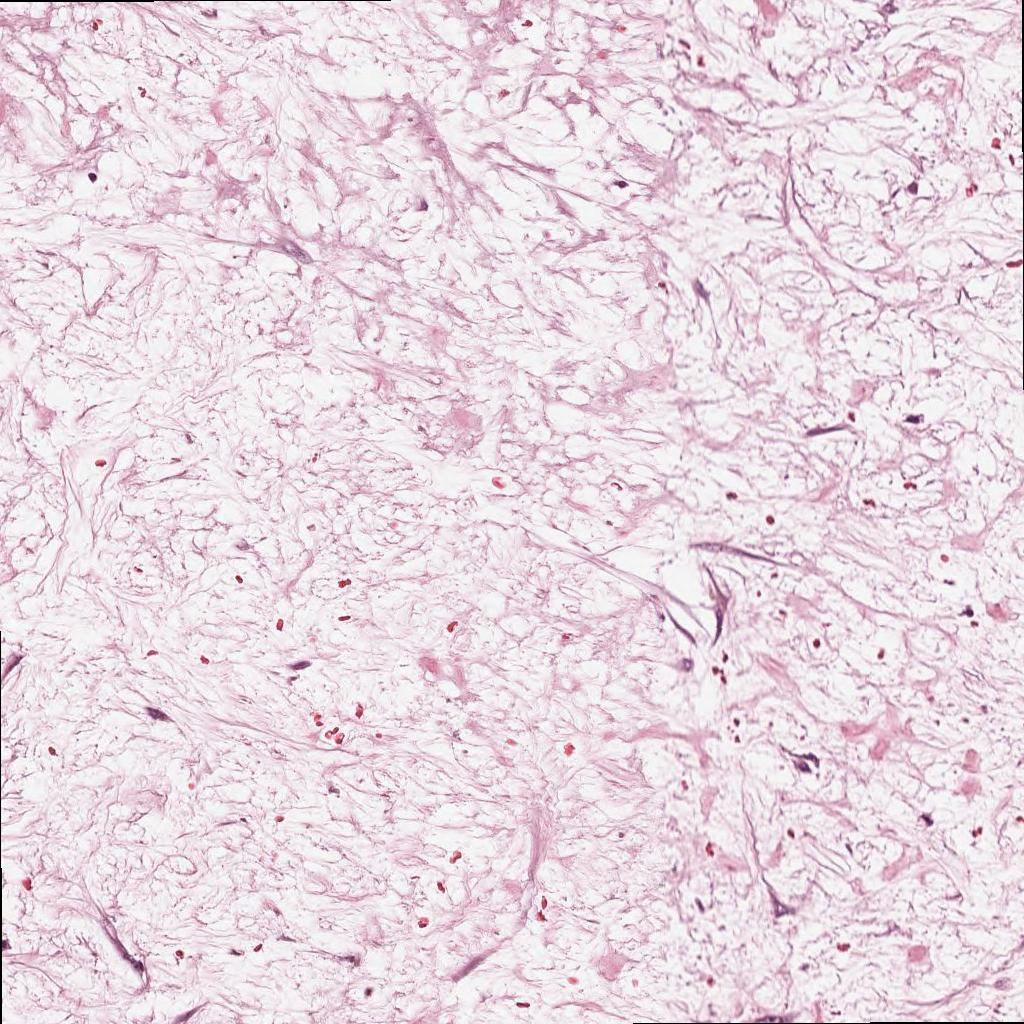
Label: Non-Viable-Tumor